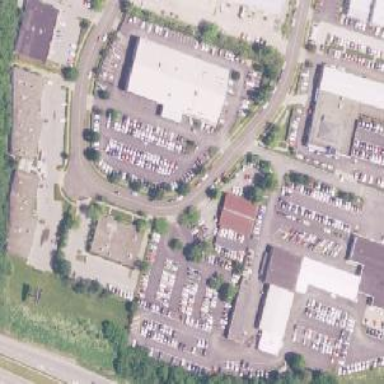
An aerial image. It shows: Parking aisle designated as service road.